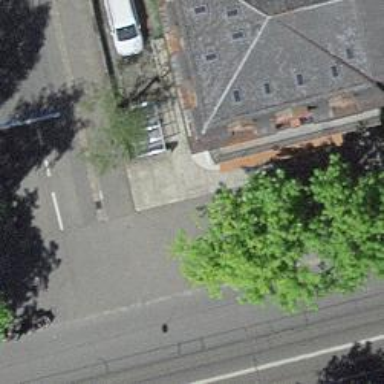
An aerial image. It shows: Avenue lined with deciduous broadleaved trees.